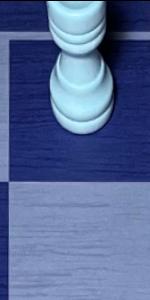
Label: Empty